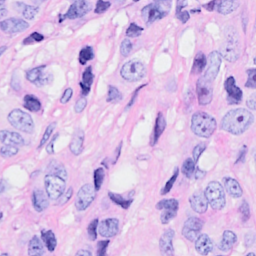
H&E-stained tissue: Breast